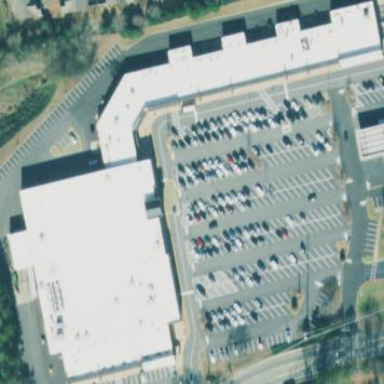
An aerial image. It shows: Retail building.